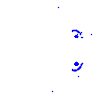
Particle: electron